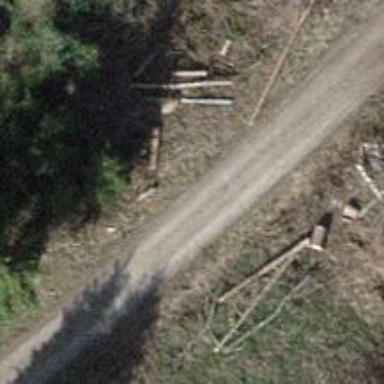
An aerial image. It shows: Gravel track with grade3 tracktype.